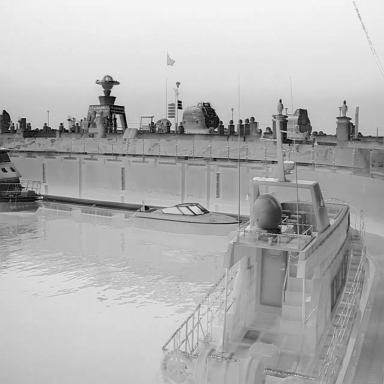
There are three objects shown in the infrared image, including two canoes, and a container_ship.